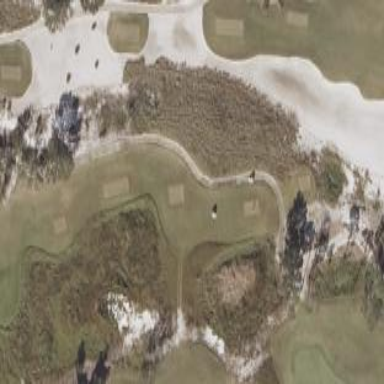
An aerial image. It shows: Sand bunker on golf course.